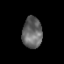
Tissue: prostate
Cell type: Myeloid cells
Senescence score: 0.2974
Nuclear area (px): 600
Mean DAPI intensity: 102.097